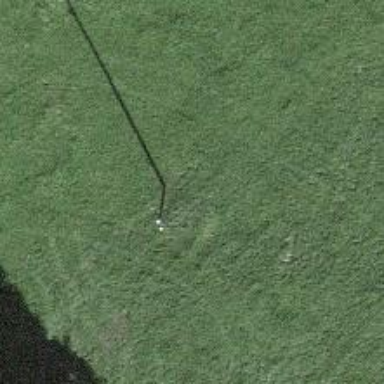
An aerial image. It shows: Power pole.